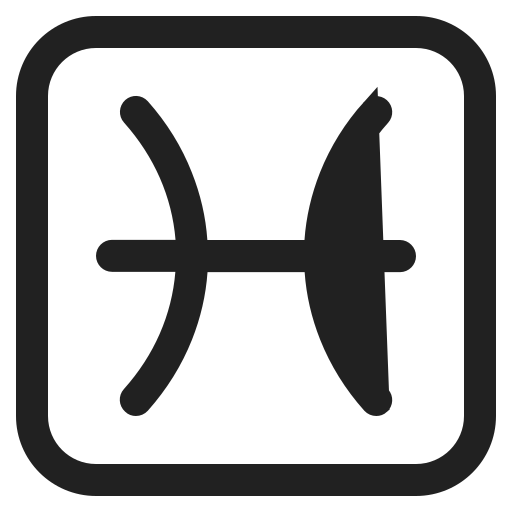
pisces high contrast